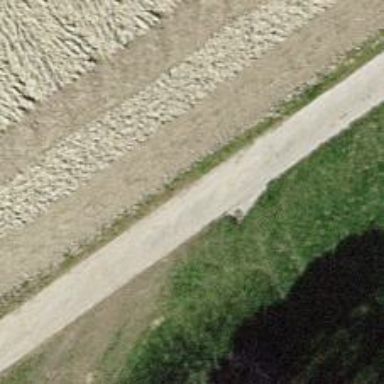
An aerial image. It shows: Concrete track with grade 1 standard.